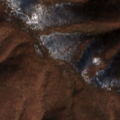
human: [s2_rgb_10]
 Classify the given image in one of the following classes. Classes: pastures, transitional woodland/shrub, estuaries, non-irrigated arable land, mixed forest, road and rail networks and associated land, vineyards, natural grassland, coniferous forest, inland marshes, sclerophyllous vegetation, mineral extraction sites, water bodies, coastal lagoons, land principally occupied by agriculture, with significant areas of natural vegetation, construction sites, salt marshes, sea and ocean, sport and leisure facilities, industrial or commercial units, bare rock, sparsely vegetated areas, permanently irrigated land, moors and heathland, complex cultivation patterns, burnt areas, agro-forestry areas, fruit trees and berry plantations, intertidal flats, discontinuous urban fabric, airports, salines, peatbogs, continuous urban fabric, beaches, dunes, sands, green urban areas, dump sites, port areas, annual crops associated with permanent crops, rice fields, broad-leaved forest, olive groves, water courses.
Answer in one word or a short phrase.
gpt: broad-leaved forest